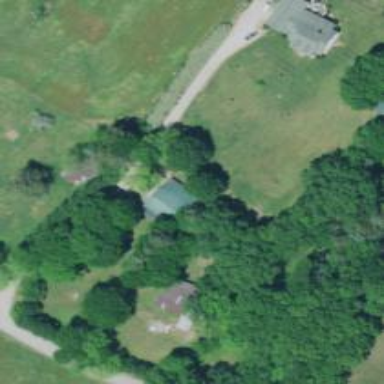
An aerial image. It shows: Driveway.